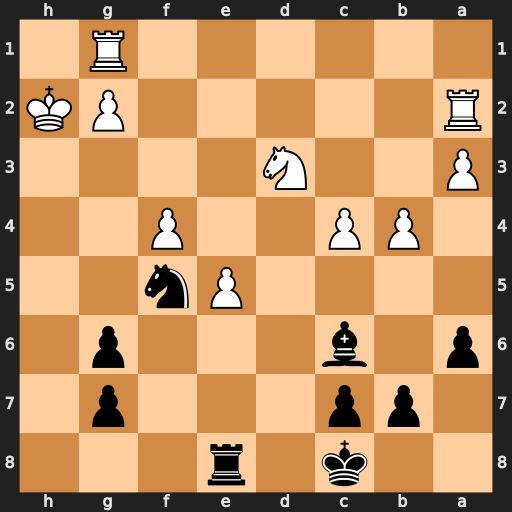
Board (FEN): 2k1r3/1pp3p1/p1b3p1/4Pn2/1PP2P2/P2N4/R5PK/6R1
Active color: b
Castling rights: -
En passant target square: -
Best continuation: Rh8#